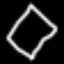
Label: diamond